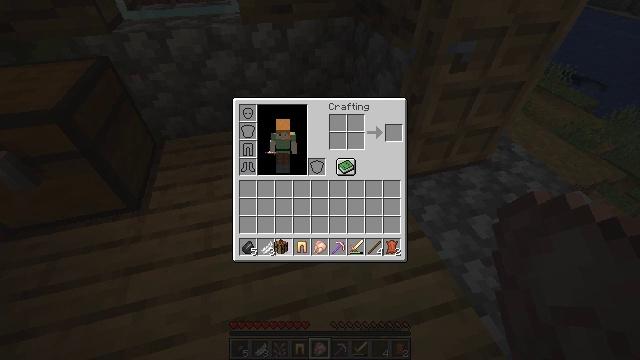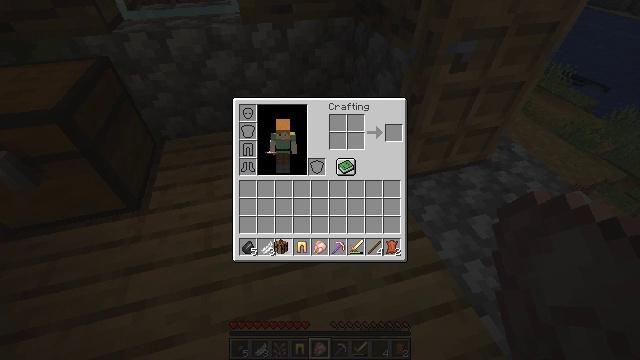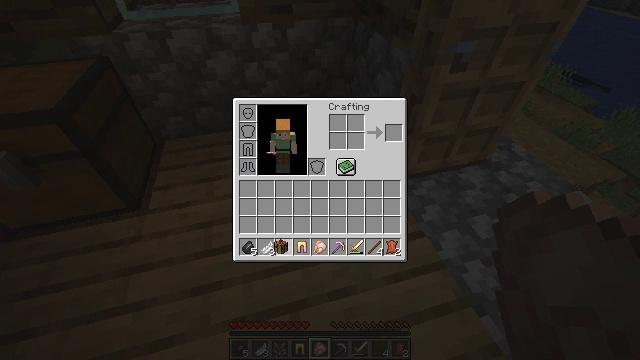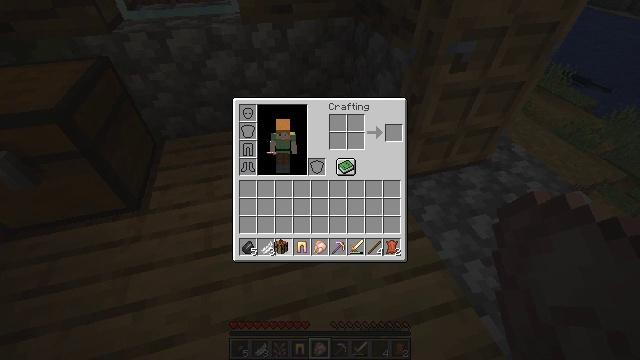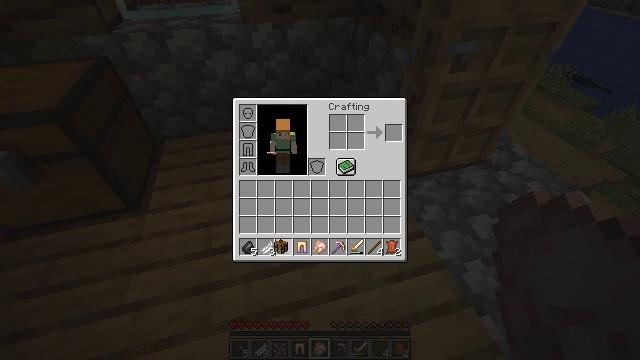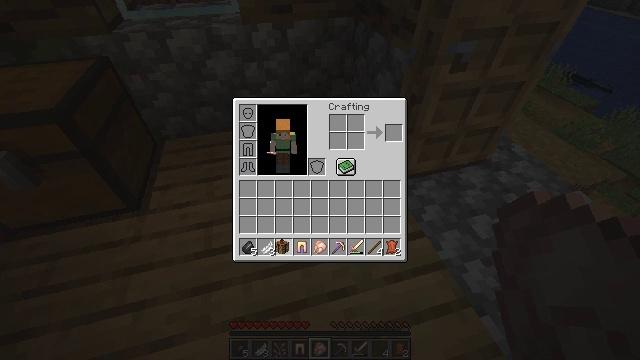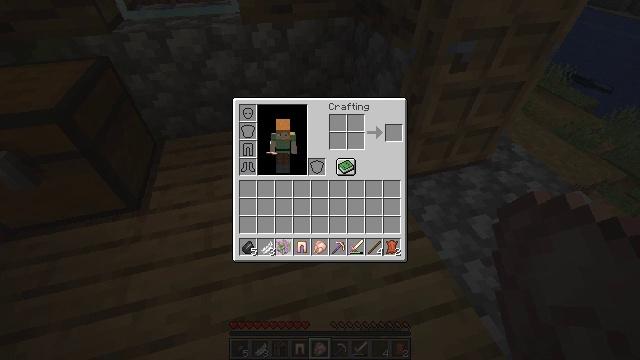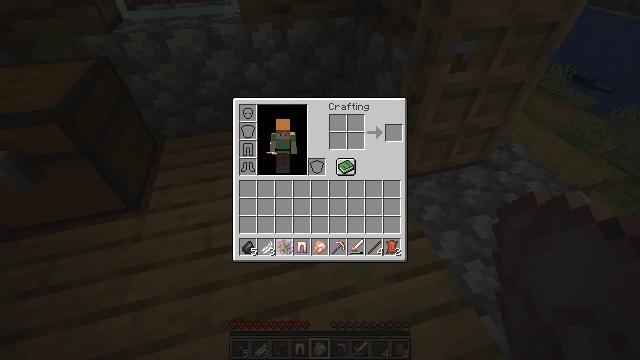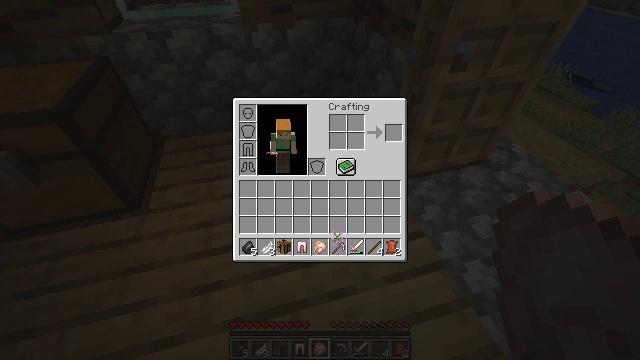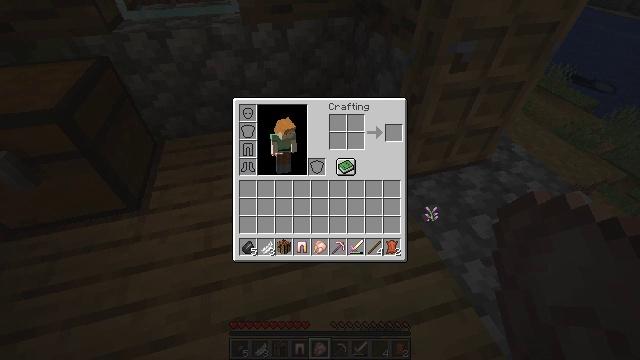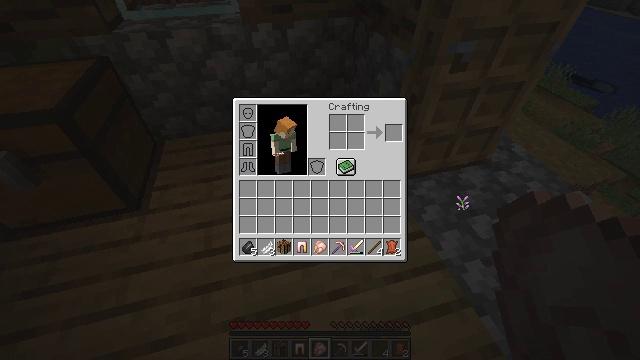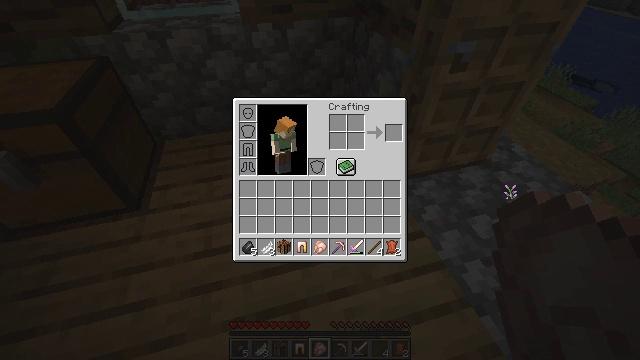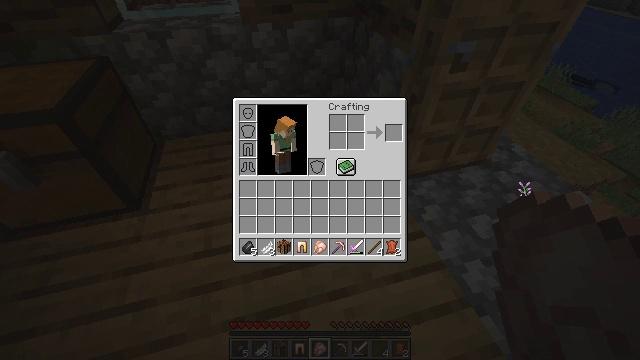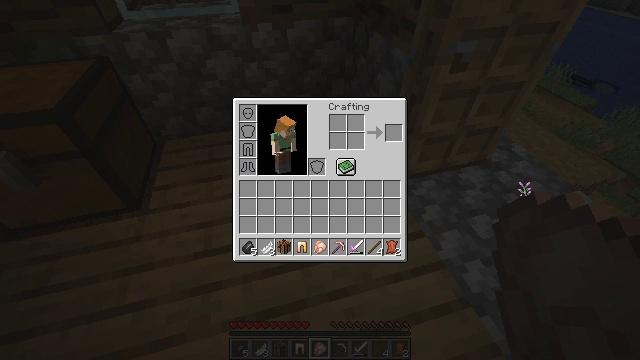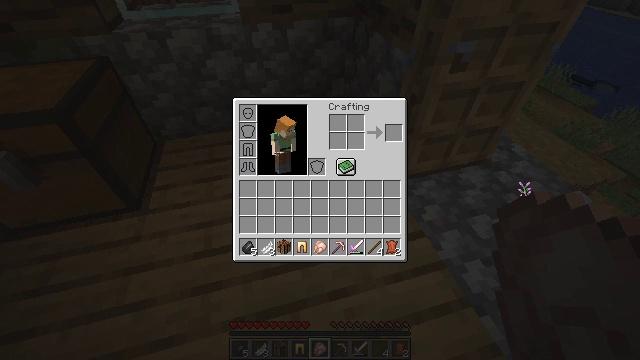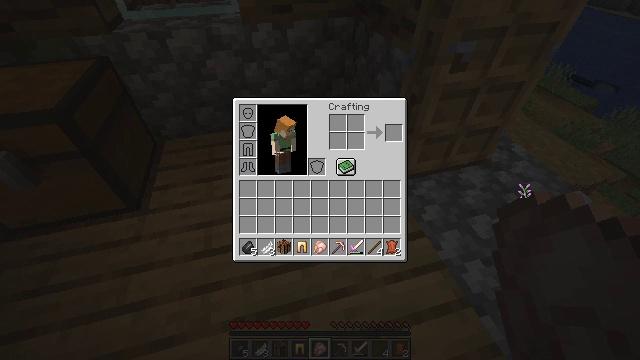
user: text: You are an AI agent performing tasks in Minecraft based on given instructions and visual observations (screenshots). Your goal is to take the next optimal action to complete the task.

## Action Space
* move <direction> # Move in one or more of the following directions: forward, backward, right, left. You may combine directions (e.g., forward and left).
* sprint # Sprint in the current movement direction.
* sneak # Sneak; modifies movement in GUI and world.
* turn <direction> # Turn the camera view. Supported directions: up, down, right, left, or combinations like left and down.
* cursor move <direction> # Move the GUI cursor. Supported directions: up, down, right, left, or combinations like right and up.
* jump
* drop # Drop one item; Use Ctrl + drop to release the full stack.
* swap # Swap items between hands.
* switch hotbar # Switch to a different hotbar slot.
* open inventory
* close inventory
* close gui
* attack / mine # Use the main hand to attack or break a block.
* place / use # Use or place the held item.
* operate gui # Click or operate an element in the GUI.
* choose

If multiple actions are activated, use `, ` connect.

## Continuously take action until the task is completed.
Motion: motion action
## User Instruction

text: Remove a lilac from the inventory.
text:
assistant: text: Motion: no_op
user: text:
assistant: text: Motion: no_op
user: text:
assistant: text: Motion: attack / mine
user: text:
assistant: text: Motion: attack / mine
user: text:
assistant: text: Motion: attack / mine
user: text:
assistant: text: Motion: no_op
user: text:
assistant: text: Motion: no_op
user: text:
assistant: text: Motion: turn right and up
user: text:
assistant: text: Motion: turn right and up
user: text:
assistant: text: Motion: turn right and up
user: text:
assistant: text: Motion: turn right and up
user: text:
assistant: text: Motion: turn right
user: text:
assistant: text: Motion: no_op
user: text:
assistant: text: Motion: attack / mine
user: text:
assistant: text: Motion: attack / mine
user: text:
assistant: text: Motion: attack / mine
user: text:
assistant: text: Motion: no_op
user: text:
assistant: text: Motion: no_op
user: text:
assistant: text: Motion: no_op
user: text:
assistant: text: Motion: no_op
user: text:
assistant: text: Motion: close inventory
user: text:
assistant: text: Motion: close inventory
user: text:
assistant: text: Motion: close inventory